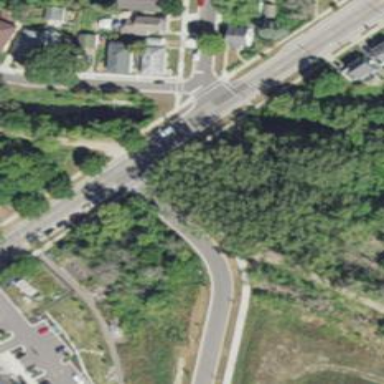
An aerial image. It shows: Unmarked crossing on the road.